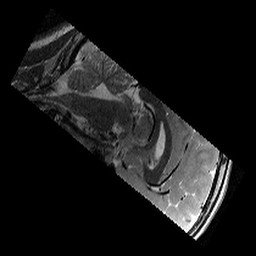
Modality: T2w
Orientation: sagittal
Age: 11
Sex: female
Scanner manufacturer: siemens
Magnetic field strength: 3 T
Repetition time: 9.23 s
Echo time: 0.067 s